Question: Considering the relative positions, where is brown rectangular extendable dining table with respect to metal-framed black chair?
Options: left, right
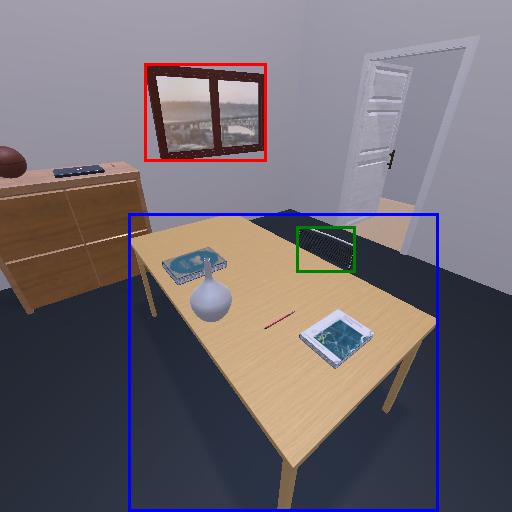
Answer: left